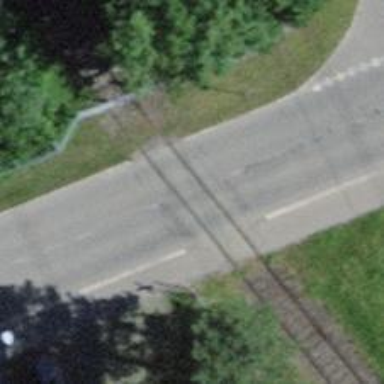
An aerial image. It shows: Level crossing along the railway.